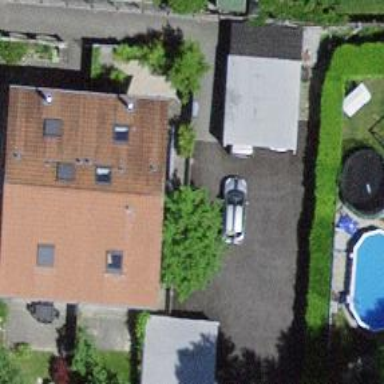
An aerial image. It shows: Semi-detached house.